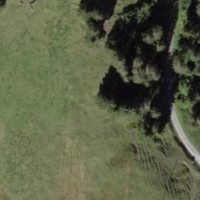
EUNIS habitat code: 25
Species observed at this site:
Tussilago farfara